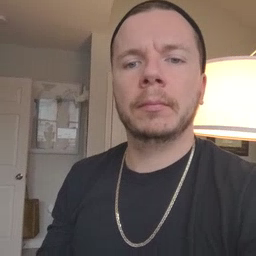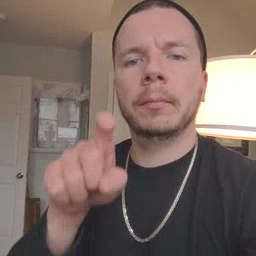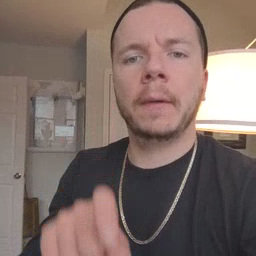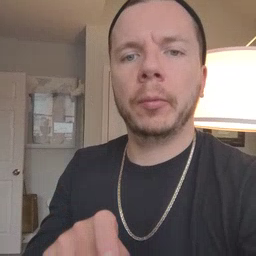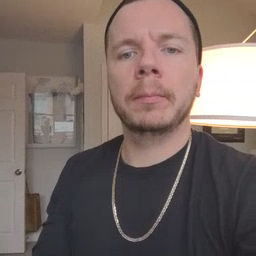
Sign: haveto